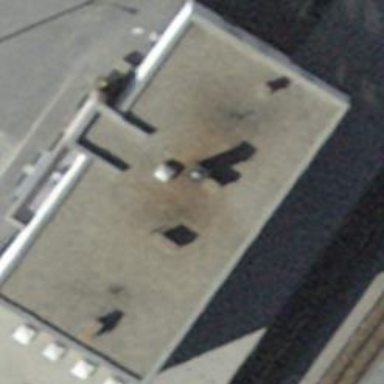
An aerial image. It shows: Train station building.